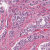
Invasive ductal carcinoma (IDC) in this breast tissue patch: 1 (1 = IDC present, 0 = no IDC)